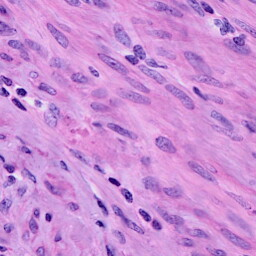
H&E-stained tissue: Cervix